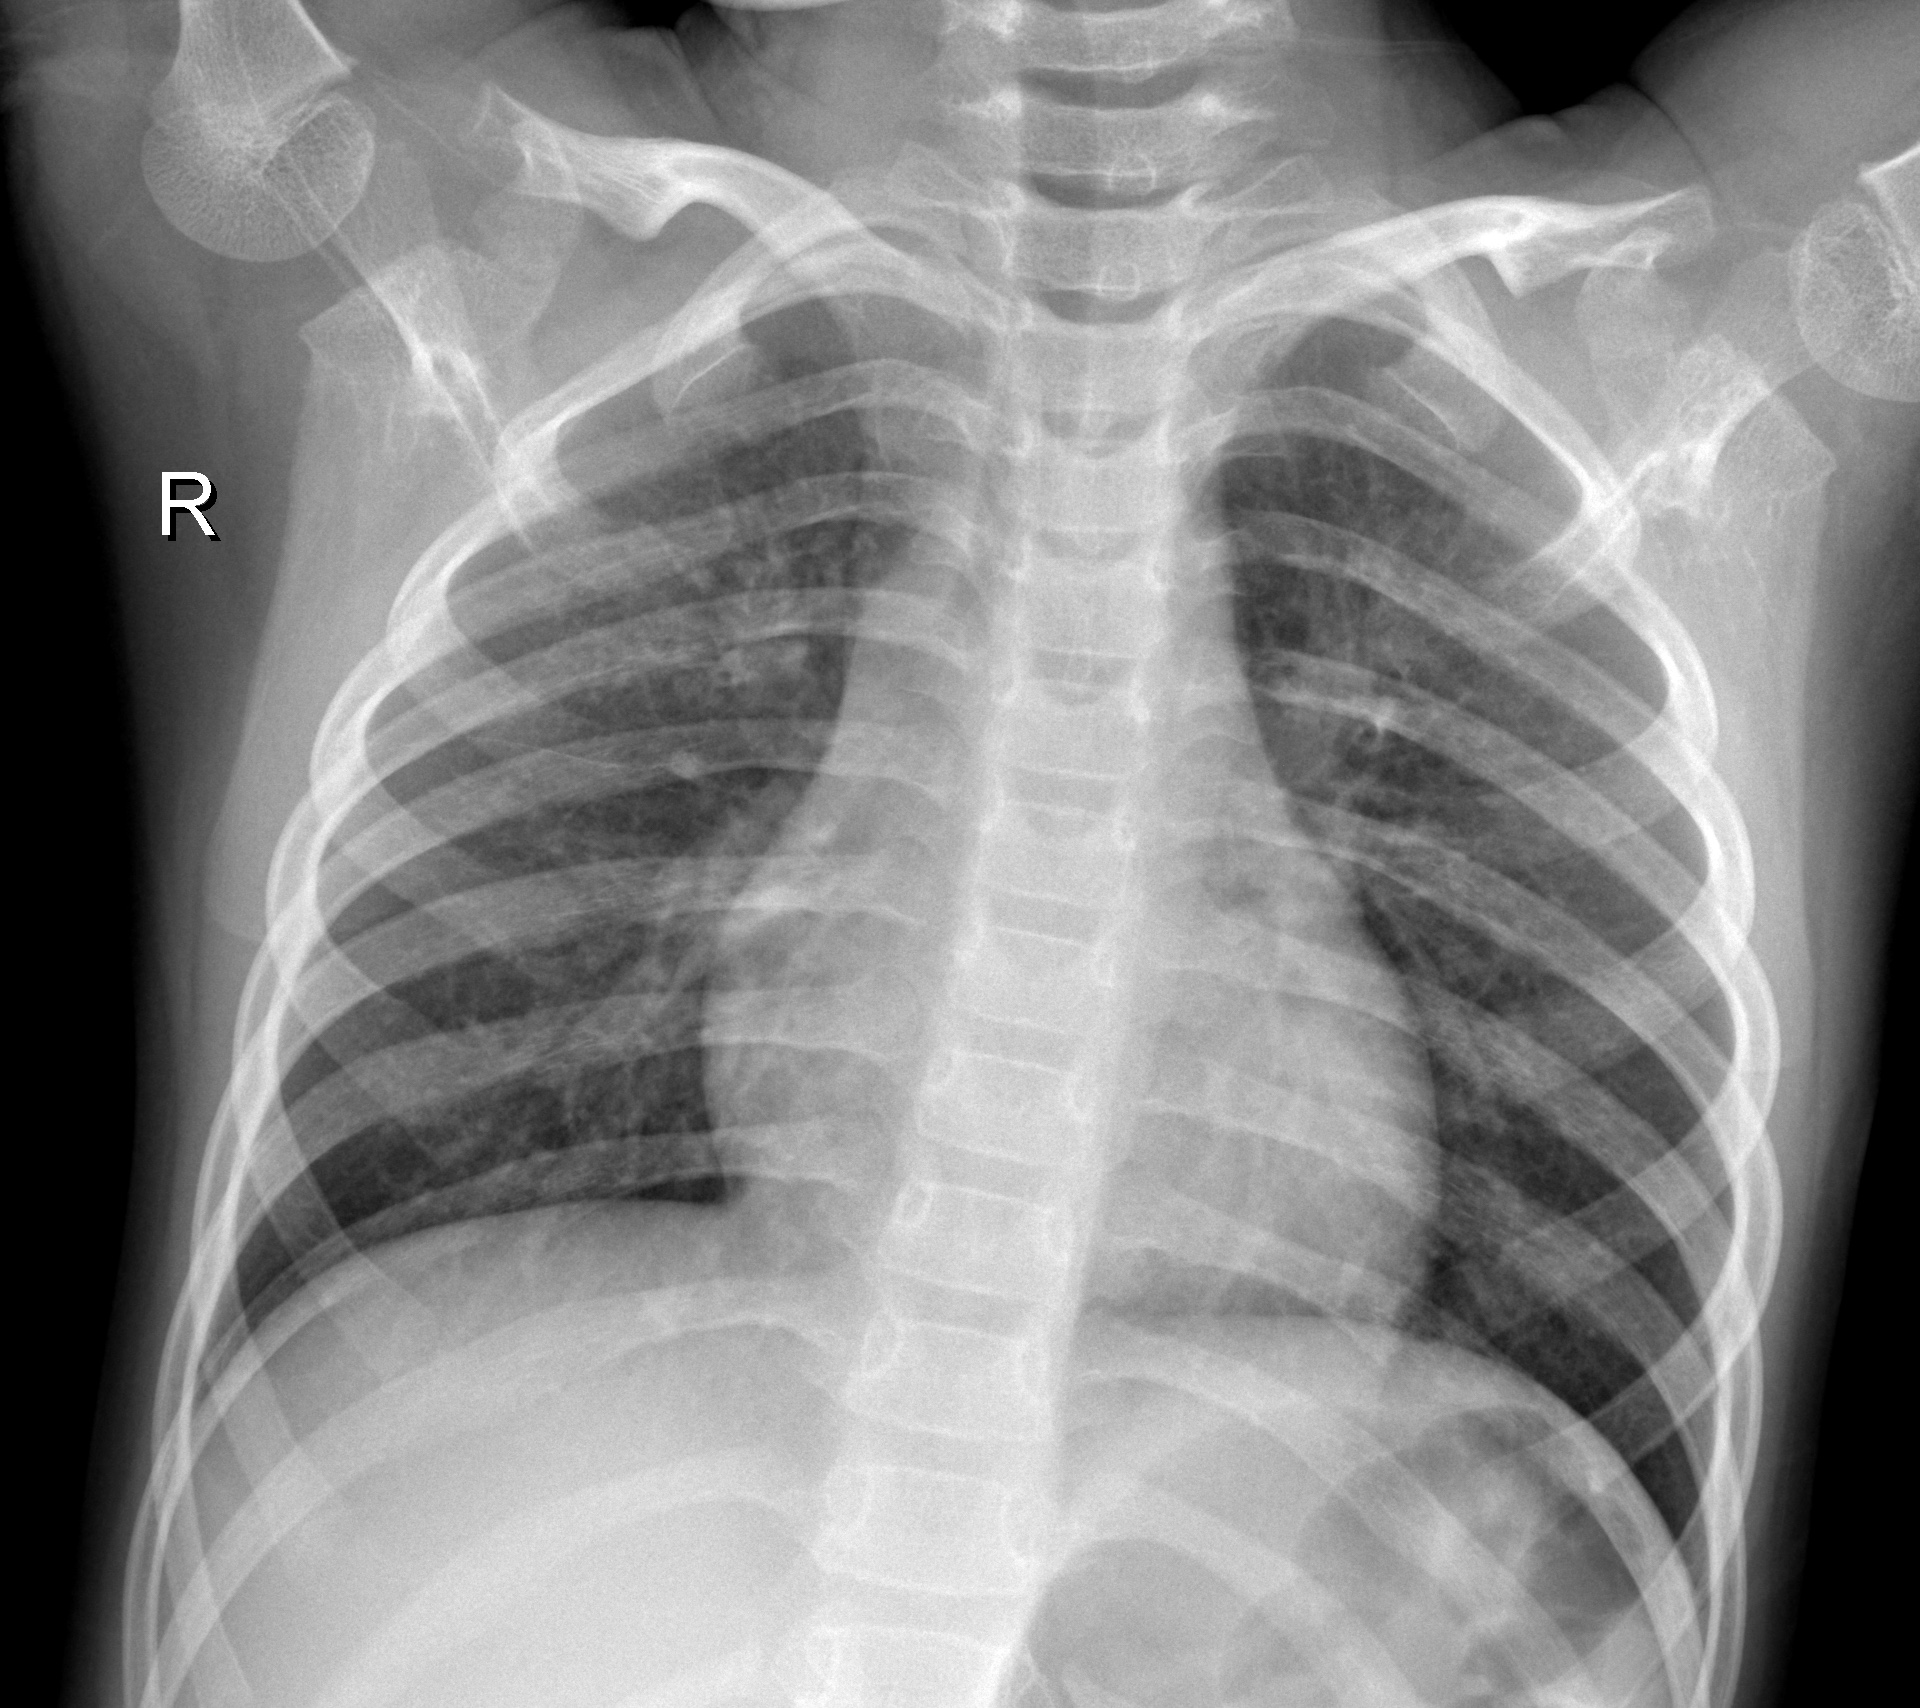
Diagnosis: NORMAL